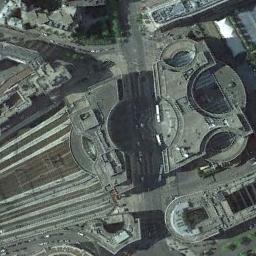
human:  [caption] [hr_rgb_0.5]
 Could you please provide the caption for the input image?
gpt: The railway station is next to some buildings .

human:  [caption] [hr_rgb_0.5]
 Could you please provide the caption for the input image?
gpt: Many buildings are beside the railway station .

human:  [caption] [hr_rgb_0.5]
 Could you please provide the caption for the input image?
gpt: The railway station has lots of railways and a big building and some other buildings are next to the railway station .

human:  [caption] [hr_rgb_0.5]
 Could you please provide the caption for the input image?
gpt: There is a fully equipped railway station in the city .

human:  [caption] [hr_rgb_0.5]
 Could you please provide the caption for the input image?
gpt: There are some buildings around the railway station .